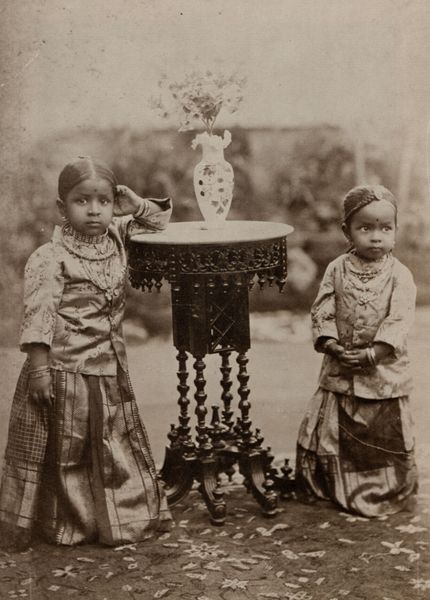
Titel: Die Enkel des Raja Lala Deen Dayal
Künstler: Raja Lala Deen Dayal
Schlagwörter: blätter, dunkel, laub, schatten, weiß, menschen, mädchen, blume, blumen, braun, hell, hintergrund, holz, kariert, kleid, kleider, licht, mund, schmuck, schwarz, tisch, blick, blüten, rock, teppich, gesichter, jacke, augen, kleidung, bildnis, hände, möbel, portrait, porträt, zweige, boden, haare, stehend, kind, scheitel, seide, kinder, rund, garten, vase, blumenvase, zwei, röcke, zöpfe, afrika, kette, klein, hof, sepia, gefaltet, glanz, verzierung, angelehnt, tischchen, aufstützen, exotisch, blumenstrauss, schwestern, strauß, unscharf, foto, fotografie, photographie, holztisch, orient, orientalisch, tischbeine, glasvase, asien, jacken, ketten, punkt, brokat, photo, tracht, china, armbänder, armreif, armreifen, indien, möbelstück, gedrechselt, kolonie, händchen, indianer, indisch, inder, sarong, drechslerarbeit, inderinnen, orint, pakistani, punkt auf der stirn, traditionelle bekleidung, bindi, 2 kinder, fotograpie